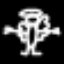
Label: angel